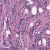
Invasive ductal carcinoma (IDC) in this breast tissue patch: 1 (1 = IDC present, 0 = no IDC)